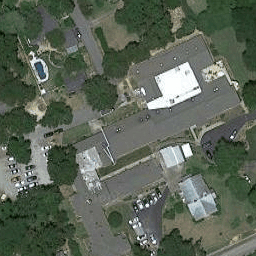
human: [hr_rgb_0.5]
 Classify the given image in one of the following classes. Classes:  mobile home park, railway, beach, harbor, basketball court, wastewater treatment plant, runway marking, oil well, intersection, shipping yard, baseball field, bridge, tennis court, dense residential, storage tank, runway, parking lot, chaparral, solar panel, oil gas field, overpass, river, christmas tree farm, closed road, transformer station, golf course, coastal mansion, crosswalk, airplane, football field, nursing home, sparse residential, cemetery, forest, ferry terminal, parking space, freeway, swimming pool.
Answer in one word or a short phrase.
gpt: nursing home